Question: I want to be able to match a field in Table1 and echo data from Table1 along with the matching fields in Table2. I tried the below but did not work.
Example:

I want to echo data in this order: 'items(Table1), category(Table1), preice(Table2), buyer(Table1)'
'''
$serchRslt = "fr732001";
$result = mysql_query("SELECT Table1.items, Table1.category, Table1.buyer, Table2.price, Table2.stocks Table2
LEFT OUTER JOIN Table1 ON Table2.item = Table1.items FROM Table1 WHERE Table1.items = '".$serchRslt."'");
while($line = mysql_fetch_array($result)) {
echo $line["items"];
echo $line["category"];
echo $line["price"];
echo $line["buyer"];
}
'''
Expected result: 'fr732001 fruits 3.20 AS1'
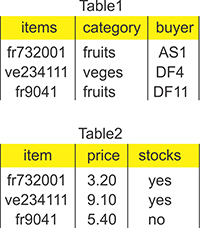
Answer: Query should be
'''
SELECT Table1.items,
Table1.category,
Table1.buyer,
Table2.price,
Table2.stocks
from Table1
LEFT OUTER JOIN Table2
ON Table2.item = Table1.items
WHERE Table1.items = 'fr732001';
'''